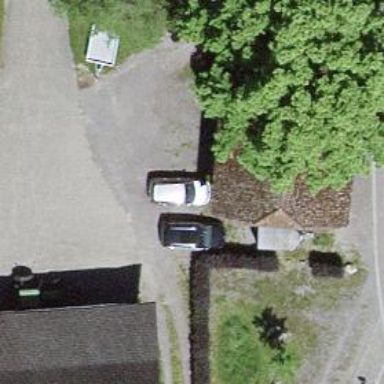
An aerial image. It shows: Rural barn.